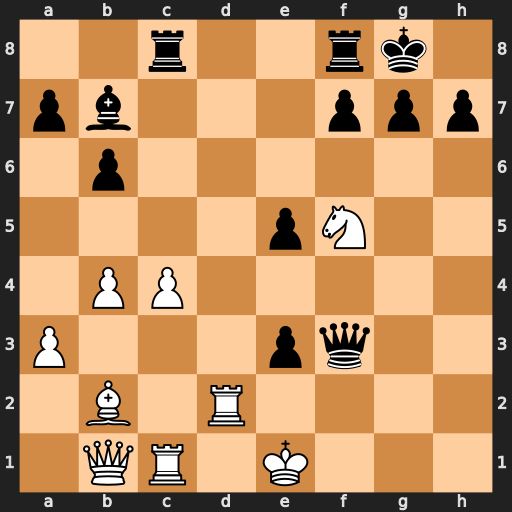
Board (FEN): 2r2rk1/pb3ppp/1p6/4pN2/1PP5/P3pq2/1B1R4/1QR1K3
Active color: w
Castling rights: -
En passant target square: -
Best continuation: Ne7+ Kh8 Qxh7+ Kxh7 Rh2+ Qh5 Rxh5#